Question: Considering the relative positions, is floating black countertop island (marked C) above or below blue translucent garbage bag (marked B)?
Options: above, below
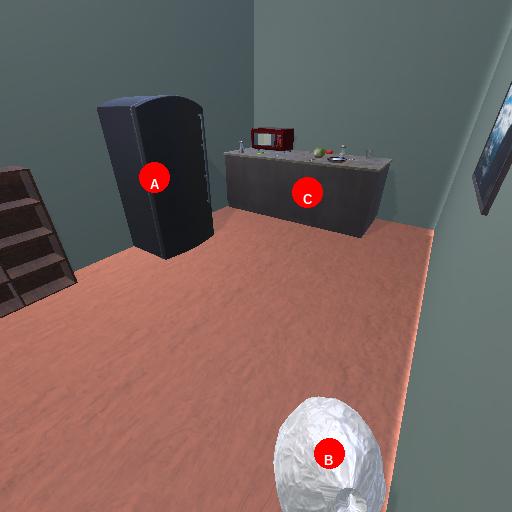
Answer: above